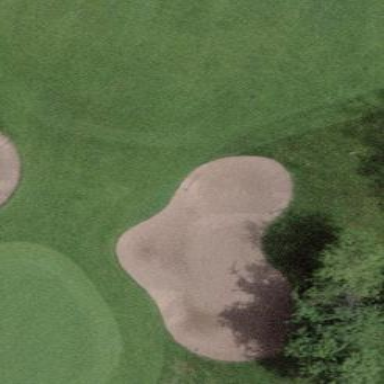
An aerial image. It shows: Bunker on golf course.